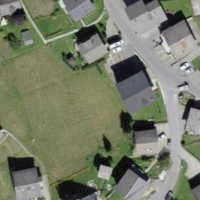
EUNIS habitat code: 54
Species observed at this site:
Ptyonoprogne rupestris